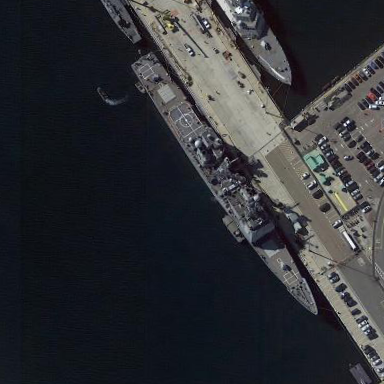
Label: cruiser